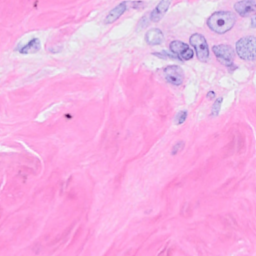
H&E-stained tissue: Breast